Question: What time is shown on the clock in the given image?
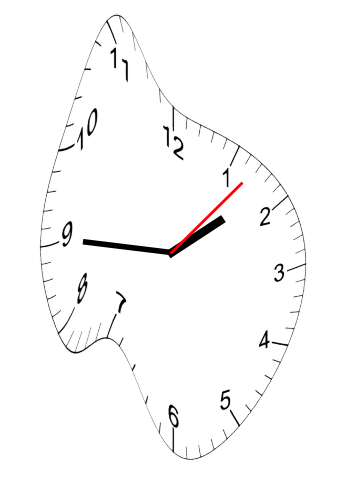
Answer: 01:45:07